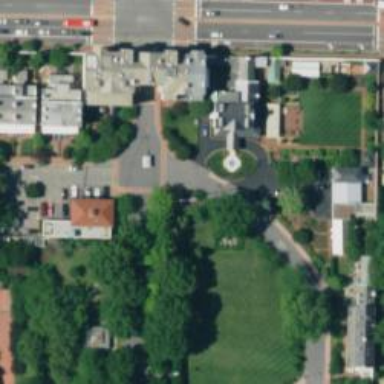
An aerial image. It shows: Memorial site with historic significance.